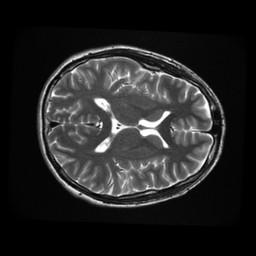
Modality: T2w
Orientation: axial
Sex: male
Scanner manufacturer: ge
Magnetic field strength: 3 T
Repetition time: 5 s
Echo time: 0.101 s